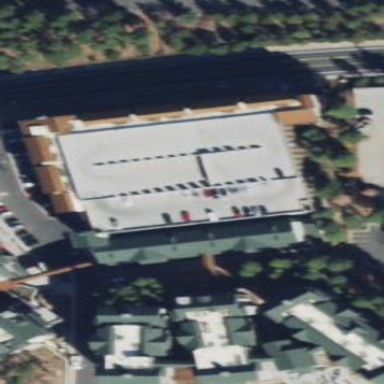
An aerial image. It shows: Multi-storey garage building used for parking.